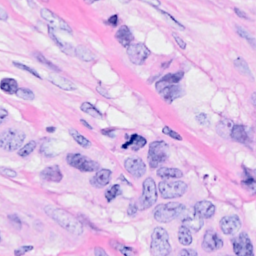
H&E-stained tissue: Breast